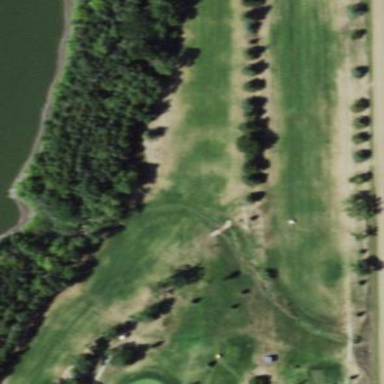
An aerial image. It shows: Scenic golf fairway.